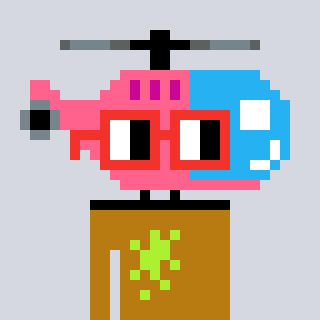
a pixel art character with square red glasses, a helicopter-shaped head and a gold-colored body on a cool background